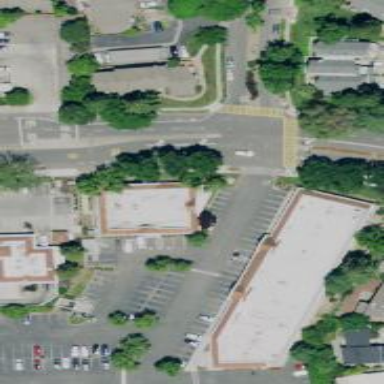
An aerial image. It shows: Retail building.